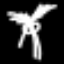
Label: palm tree